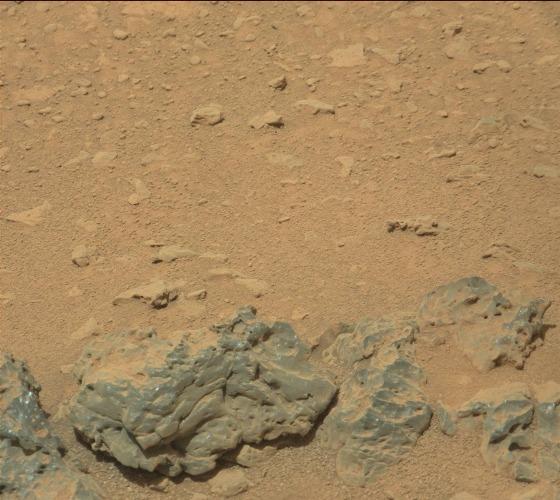
Terrain classes present: Bedrock, Gravel / Sand / Soil, Rock, Shadow